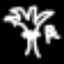
Label: palm tree